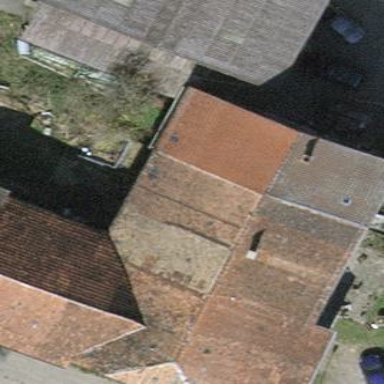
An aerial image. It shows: Gabled roofed house.